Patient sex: F
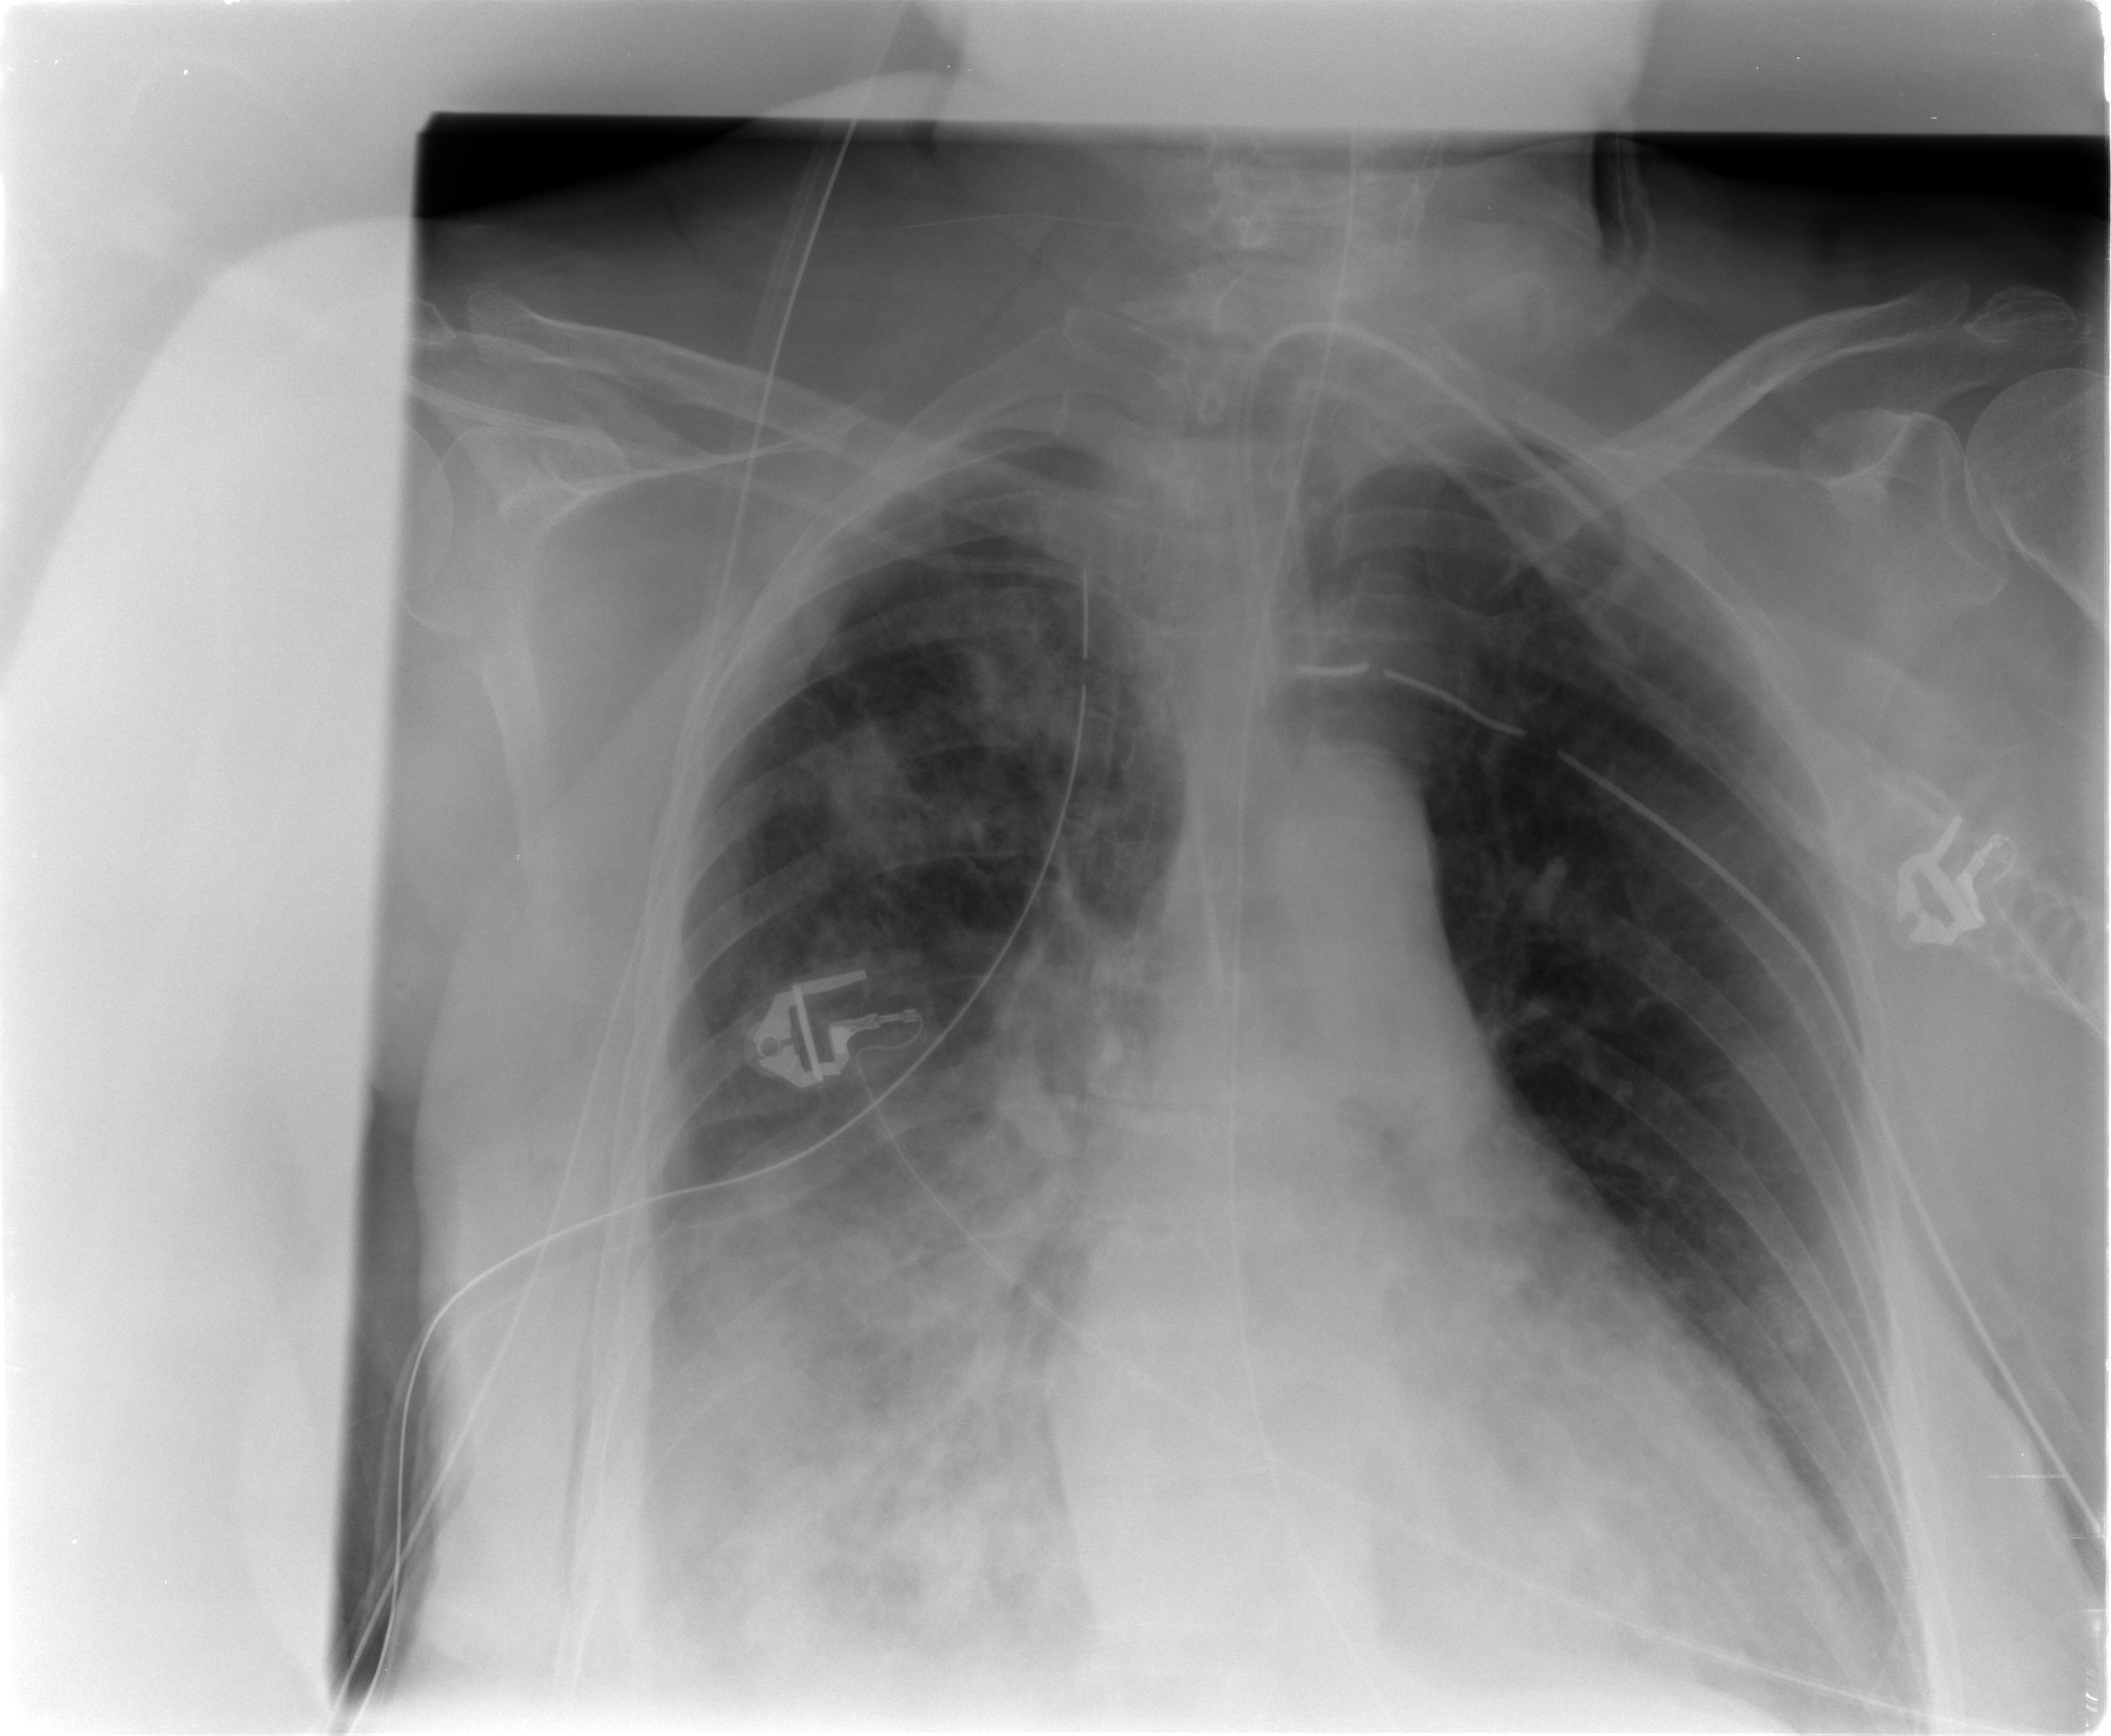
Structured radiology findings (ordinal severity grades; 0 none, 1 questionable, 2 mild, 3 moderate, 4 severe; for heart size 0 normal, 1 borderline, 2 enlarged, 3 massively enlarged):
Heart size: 1
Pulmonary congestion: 1
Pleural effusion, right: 2
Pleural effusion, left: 0
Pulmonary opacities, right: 3
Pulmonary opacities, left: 2
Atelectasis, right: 3
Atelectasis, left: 2